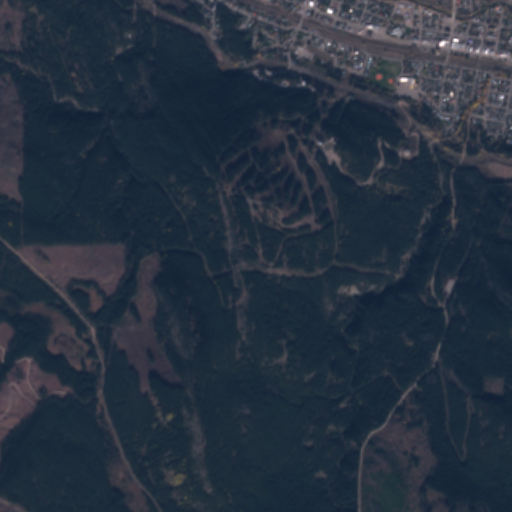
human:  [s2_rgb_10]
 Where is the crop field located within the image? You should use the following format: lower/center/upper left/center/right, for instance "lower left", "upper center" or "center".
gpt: The crop field is located in the upper left of the image.
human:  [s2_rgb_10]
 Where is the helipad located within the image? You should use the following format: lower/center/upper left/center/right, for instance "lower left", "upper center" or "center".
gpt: The helipad is located in the upper center of the image.
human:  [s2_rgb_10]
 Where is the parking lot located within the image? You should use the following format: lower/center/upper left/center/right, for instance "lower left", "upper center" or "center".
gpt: The parking lot is located in the upper right of the image.
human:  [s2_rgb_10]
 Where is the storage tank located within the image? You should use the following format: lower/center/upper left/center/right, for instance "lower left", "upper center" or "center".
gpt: The storage tank is located in the upper right of the image.
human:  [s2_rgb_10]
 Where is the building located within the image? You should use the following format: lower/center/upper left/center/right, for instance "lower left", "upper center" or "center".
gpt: The building is located in the upper of the image.
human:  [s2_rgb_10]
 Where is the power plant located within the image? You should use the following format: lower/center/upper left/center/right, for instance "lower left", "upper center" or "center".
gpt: There is no power plant in the image.